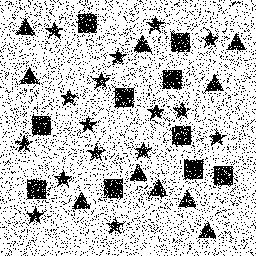
Squares: 10
Triangles: 10
Stars: 16
Total shapes: 36